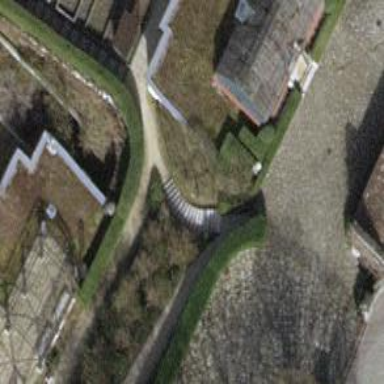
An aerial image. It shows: Road with steps.